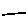
Label: line